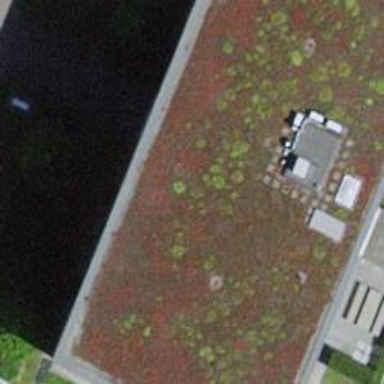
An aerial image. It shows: Office building.